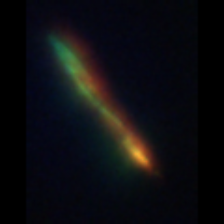
Taxon: Psuedo-nitzschia
Group: Diatoms